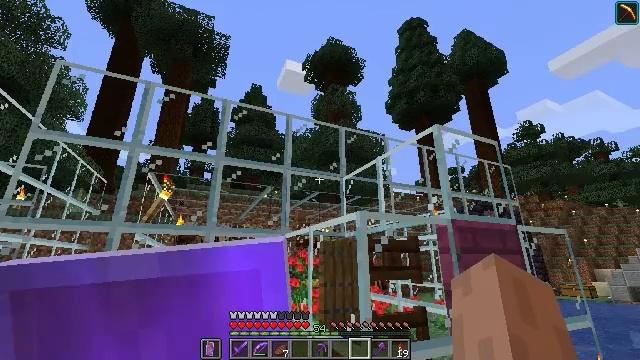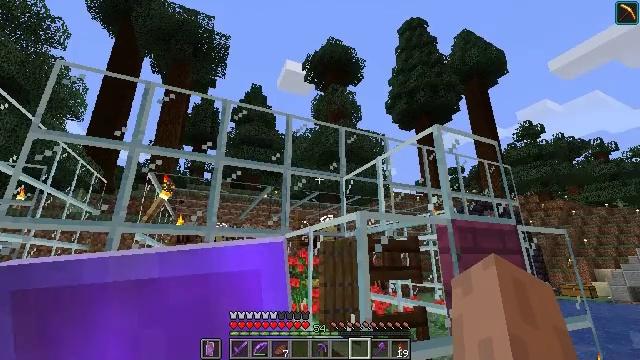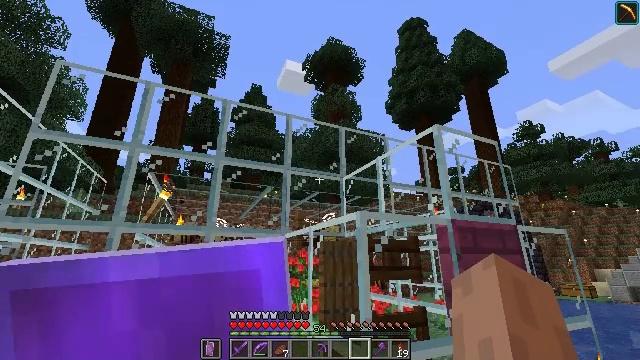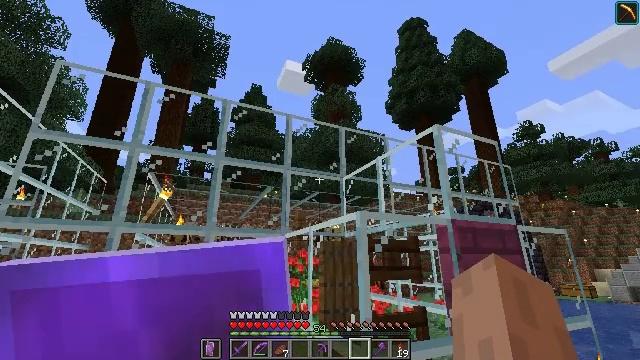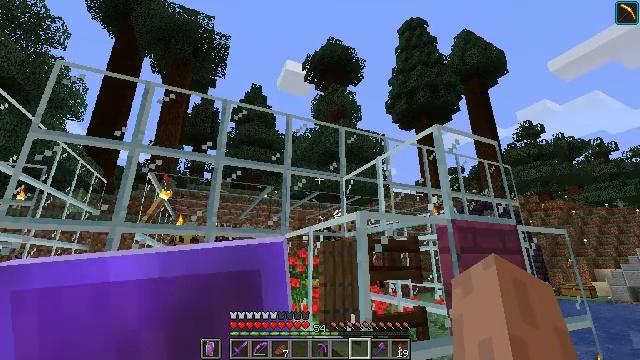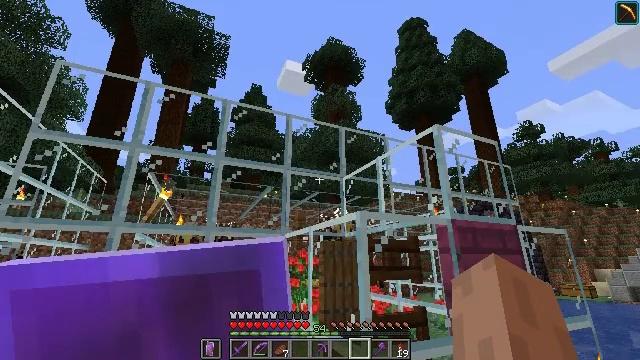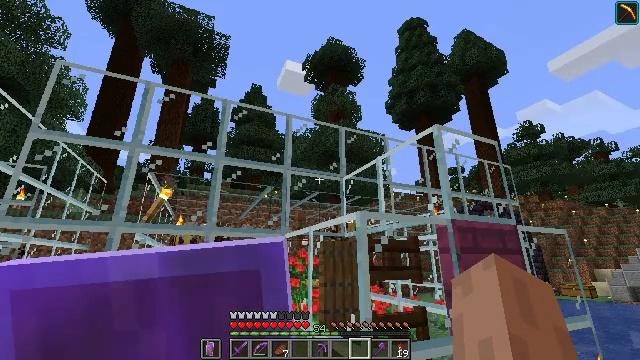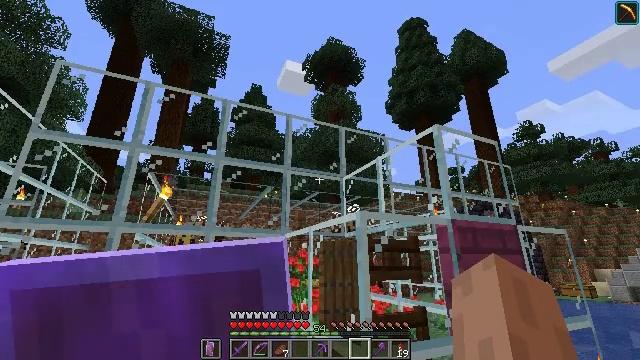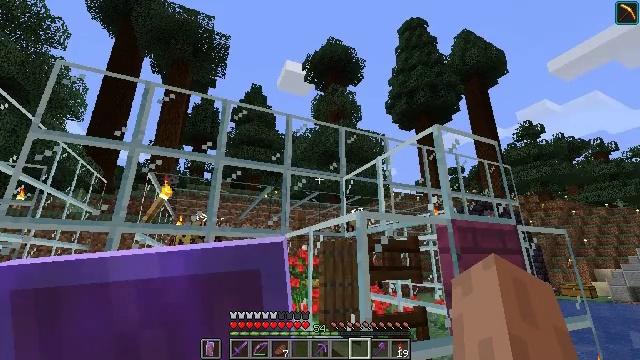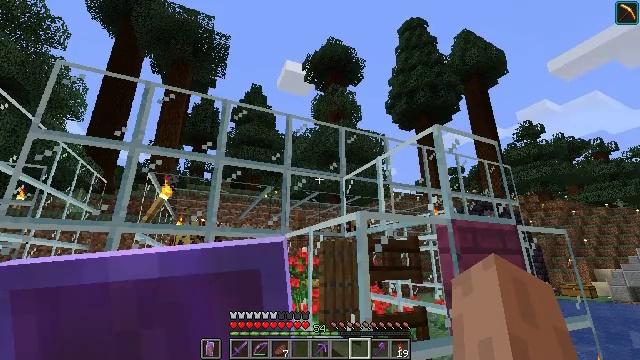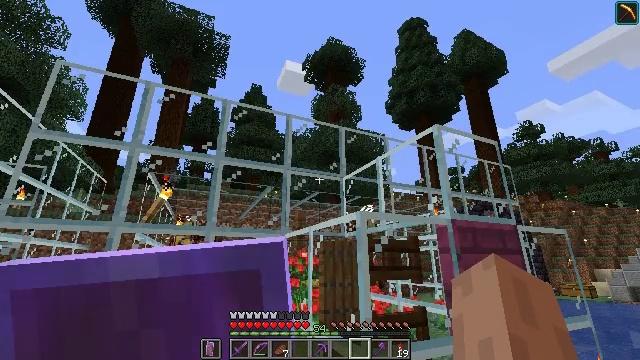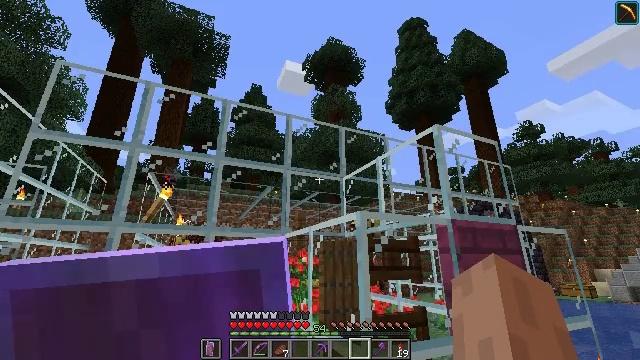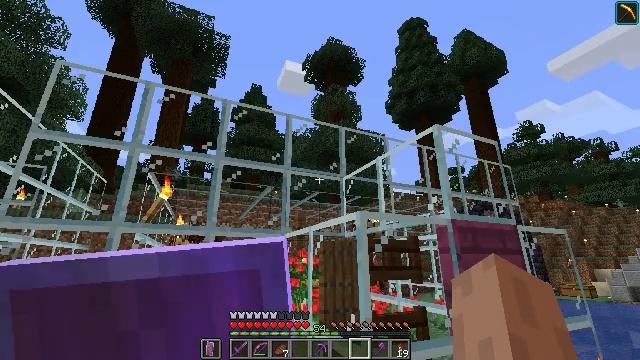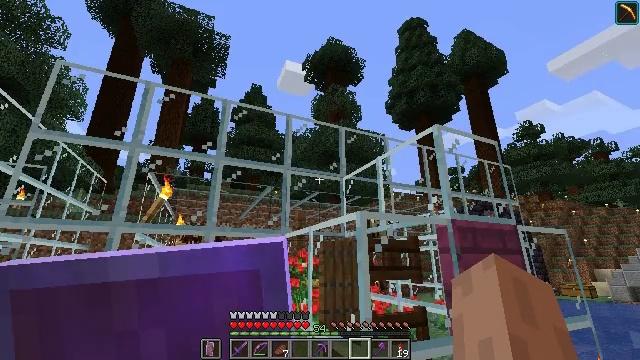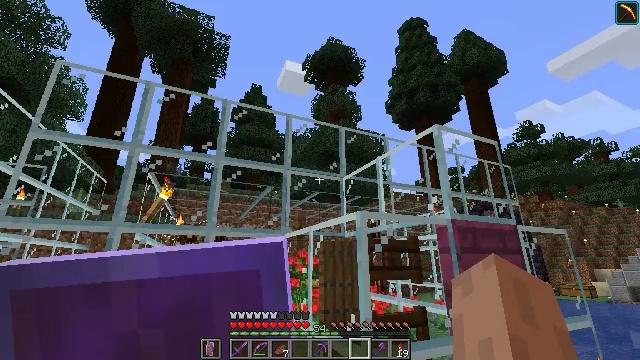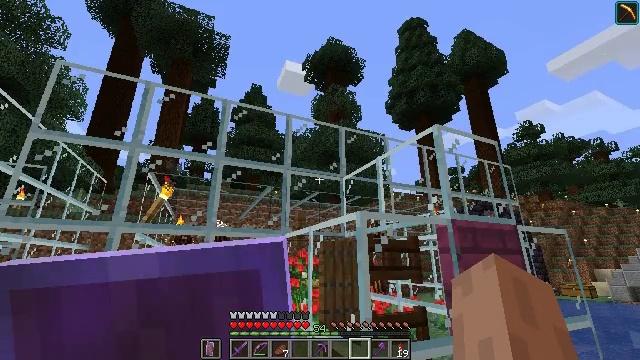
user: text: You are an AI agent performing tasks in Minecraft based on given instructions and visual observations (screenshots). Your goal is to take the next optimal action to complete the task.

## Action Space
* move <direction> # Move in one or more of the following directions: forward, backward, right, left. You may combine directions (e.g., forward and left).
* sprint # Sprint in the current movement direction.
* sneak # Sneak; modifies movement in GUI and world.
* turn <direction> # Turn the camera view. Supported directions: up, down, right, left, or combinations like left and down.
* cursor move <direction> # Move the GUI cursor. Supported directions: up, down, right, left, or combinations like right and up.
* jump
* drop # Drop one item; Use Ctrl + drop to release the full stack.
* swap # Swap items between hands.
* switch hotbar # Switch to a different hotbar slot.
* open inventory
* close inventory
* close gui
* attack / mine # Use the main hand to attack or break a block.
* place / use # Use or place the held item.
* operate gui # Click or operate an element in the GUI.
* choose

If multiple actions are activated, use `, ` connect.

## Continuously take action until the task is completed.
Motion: motion action
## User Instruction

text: Hunt a squid.
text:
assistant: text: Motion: no_op
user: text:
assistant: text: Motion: no_op
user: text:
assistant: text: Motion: no_op
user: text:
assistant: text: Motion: no_op
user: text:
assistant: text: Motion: no_op
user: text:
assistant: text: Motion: no_op
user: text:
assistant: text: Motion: no_op
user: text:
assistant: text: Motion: no_op
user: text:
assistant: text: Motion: no_op
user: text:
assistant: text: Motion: no_op
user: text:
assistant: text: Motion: no_op
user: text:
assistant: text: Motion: no_op
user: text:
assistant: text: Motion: no_op
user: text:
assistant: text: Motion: no_op
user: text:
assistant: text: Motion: no_op
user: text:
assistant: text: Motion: no_op
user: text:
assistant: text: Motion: no_op
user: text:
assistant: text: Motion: no_op
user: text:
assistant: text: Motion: turn right and down
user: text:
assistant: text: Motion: turn right and down
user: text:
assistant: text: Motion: turn right and down
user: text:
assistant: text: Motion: turn right
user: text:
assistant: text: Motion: move forward
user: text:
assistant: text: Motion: move forward
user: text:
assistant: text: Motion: move forward
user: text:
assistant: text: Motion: move forward
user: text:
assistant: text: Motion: move forward
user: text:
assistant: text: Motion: move forward, turn left
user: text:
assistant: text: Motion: move forward, turn left
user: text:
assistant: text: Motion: move forward, turn left